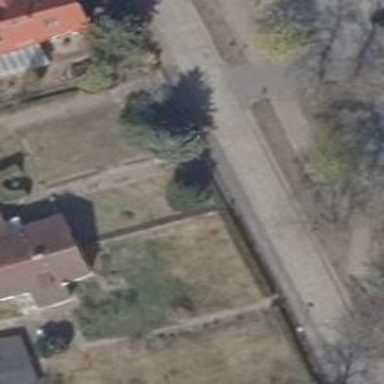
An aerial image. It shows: Asphalt footway.